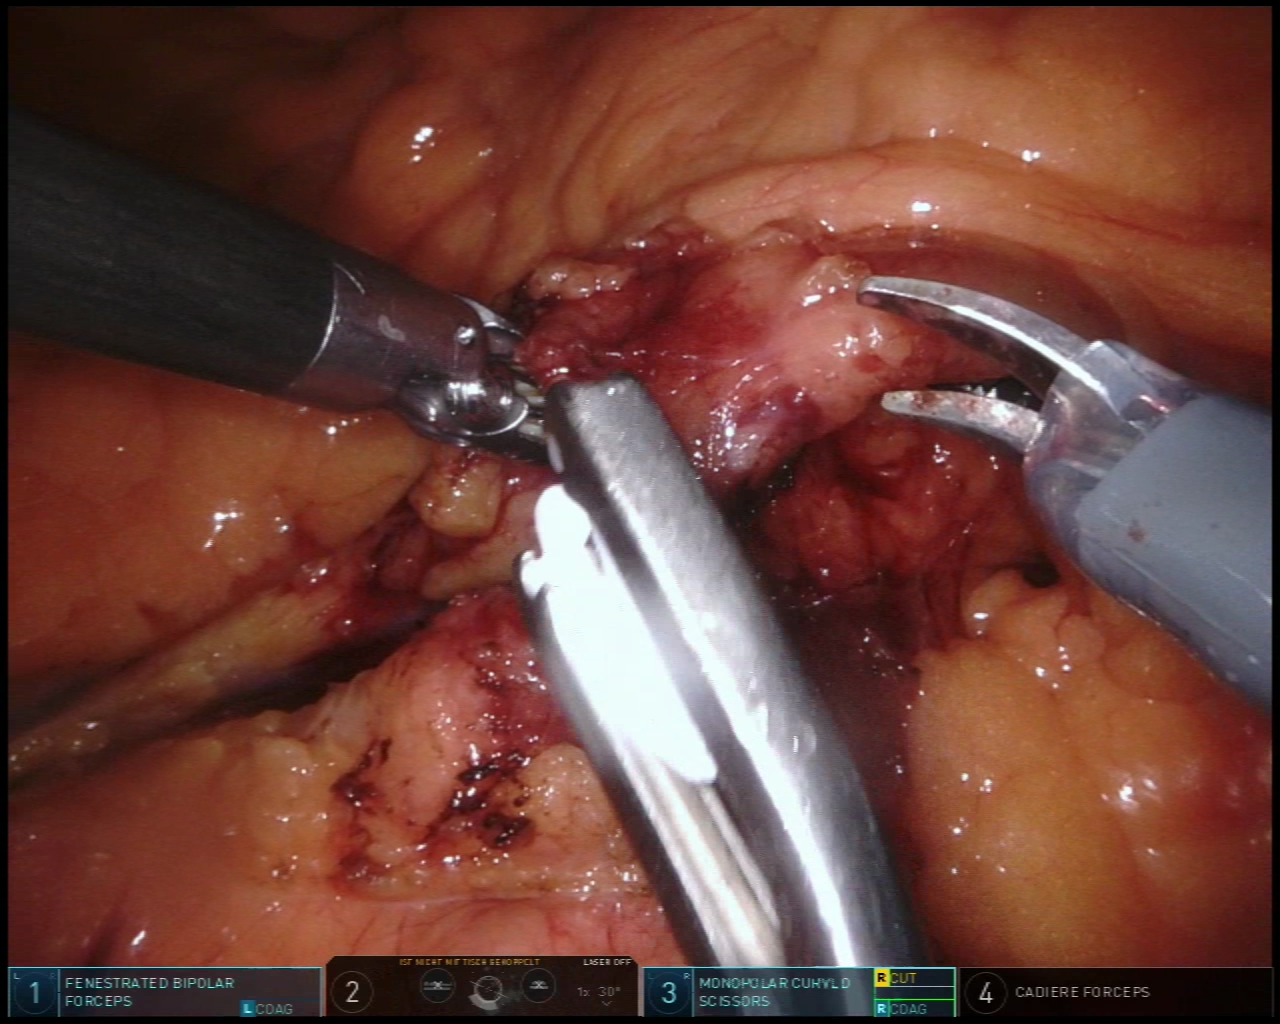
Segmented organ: inferior_mesenteric_artery
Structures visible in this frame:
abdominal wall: no
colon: no
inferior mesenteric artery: yes
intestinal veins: no
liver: no
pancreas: no
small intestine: no
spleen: no
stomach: no
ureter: no
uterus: no
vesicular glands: no